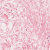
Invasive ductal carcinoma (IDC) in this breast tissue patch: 0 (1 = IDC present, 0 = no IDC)